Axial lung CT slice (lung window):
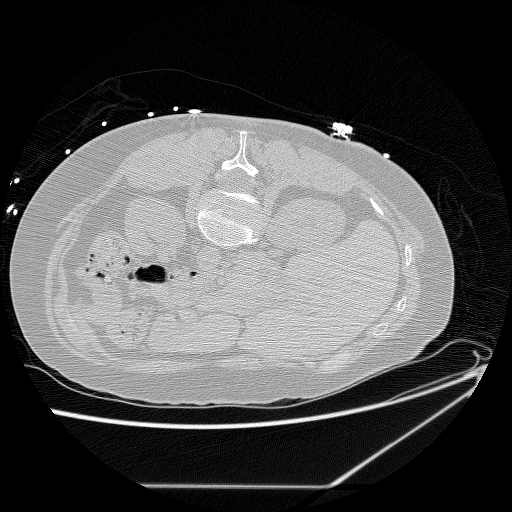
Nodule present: no